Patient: sex M, age 71
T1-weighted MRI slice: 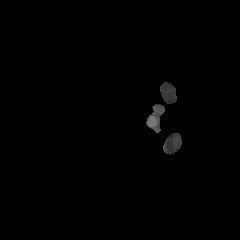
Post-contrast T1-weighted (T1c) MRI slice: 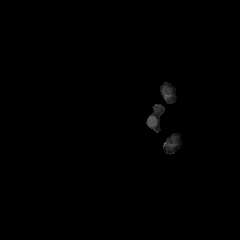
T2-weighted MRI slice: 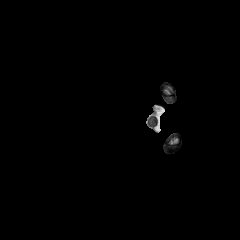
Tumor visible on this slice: no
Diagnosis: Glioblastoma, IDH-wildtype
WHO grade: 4